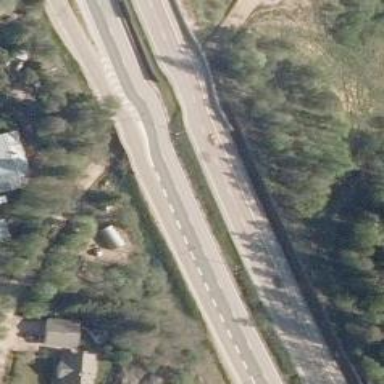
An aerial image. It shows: Asphalt motorway.